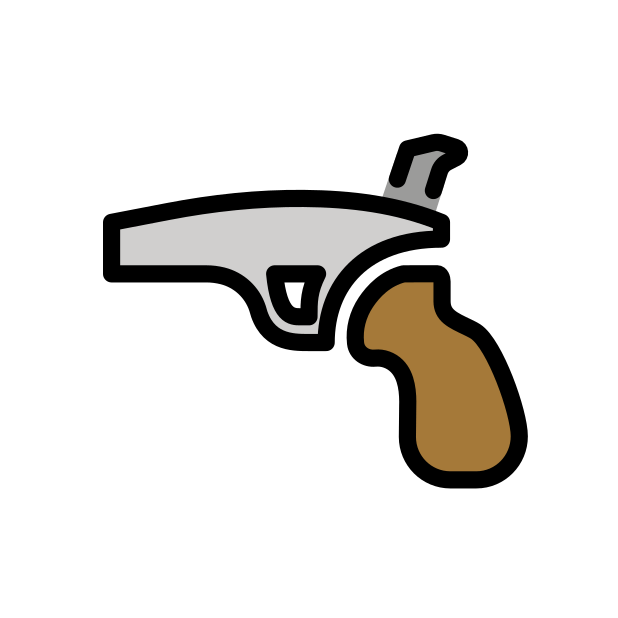
Emoji: 🔫
Name: pistol
Unicode: 0x1f52b